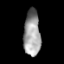
Tissue: lung
Cell type: Epithelial cells
Senescence score: 0.1837
Nuclear area (px): 740
Mean DAPI intensity: 157.453